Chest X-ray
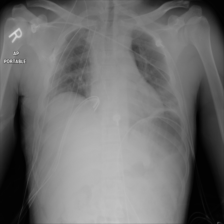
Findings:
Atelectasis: positive
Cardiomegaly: negative
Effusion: positive
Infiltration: negative
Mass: negative
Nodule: negative
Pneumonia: negative
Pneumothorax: positive
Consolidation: negative
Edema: negative
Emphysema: positive
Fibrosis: negative
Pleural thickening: negative
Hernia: negative